Field crop: maize
Growth stage: 2
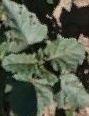
Species: datura